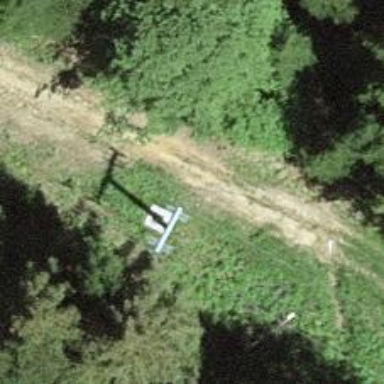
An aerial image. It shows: Pylon for aerialway.